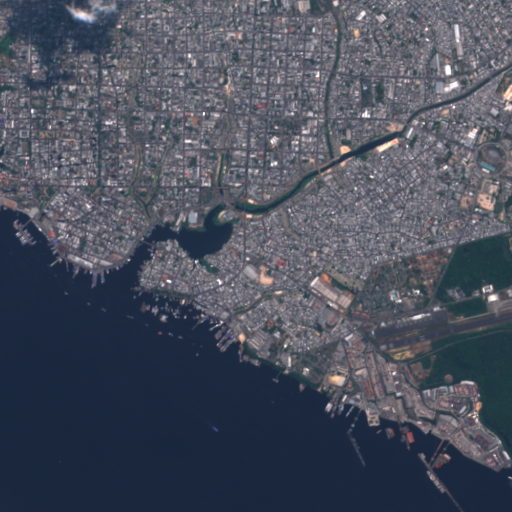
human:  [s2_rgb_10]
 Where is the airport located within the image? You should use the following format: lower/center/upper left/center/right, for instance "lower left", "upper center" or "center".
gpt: The airport is located in the lower right of the image.
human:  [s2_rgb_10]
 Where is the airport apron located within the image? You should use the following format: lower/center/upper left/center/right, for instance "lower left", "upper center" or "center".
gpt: The airport apron is located in the lower right of the image.
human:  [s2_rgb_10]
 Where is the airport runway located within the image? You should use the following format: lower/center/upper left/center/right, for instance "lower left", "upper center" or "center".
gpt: The airport runway is located in the lower right of the image.
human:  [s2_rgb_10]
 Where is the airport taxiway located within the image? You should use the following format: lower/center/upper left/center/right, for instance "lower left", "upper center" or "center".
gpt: The airport taxiway is located in the lower right of the image.
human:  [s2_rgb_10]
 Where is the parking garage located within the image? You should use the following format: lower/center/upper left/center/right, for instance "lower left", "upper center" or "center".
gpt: The parking garage is located in the upper left of the image.
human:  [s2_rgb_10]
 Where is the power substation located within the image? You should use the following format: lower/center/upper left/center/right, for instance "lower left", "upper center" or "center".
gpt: The power substation is located in the upper center of the image.
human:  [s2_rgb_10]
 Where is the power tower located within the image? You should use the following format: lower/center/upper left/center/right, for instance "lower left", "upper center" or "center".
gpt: The power tower is located in the upper of the image.
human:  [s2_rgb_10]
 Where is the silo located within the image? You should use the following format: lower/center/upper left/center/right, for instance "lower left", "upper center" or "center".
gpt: The silo is located in the lower center of the image.
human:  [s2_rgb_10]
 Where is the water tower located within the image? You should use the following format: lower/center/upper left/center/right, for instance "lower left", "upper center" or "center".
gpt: The water tower is located in the lower center of the image.
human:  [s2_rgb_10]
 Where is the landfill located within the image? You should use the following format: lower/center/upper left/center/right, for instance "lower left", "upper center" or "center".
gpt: There is no landfill in the image.